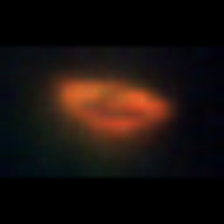
Taxon: Unknown_phyto
Group: Unknown